Question: Following the tutorials on this page(written in 2009) don't work any more. <URL>
'''
public class FullScreen extends Activity {
@Override
public void onCreate(Bundle savedInstanceState) {
super.onCreate(savedInstanceState);
requestWindowFeature(Window.FEATURE_NO_TITLE);
getWindow().setFlags(WindowManager.LayoutParams.FLAG_FULLSCREEN,
WindowManager.LayoutParams.FLAG_FULLSCREEN);
setContentView(R.layout.main);
}
}
'''
Similarily, trying to change the theme in android.xml has no effect:'android:theme="@android:style/Theme.NoTitleBar.Fullscreen"'
Here is a screenshot:

After scouring the web for a few hours, i cant find any articles that can help me.
So how, in version 1.5.4 of libgdx, can i get an <URL>?
Here is the now fully working code:
'''
public class AndroidLauncher extends AndroidApplication {
@Override
protected void onCreate (Bundle savedInstanceState) {
hideSystemUi();
super.onCreate(savedInstanceState);
AndroidApplicationConfiguration config = new AndroidApplicationConfiguration();
config.hideStatusBar=true;
config.useImmersiveMode=true;
initialize(new game(), config);
}
private void hideSystemUi() {
getWindow().getDecorView().setSystemUiVisibility(
View.SYSTEM_UI_FLAG_LAYOUT_STABLE
| View.SYSTEM_UI_FLAG_LAYOUT_HIDE_NAVIGATION
| View.SYSTEM_UI_FLAG_LAYOUT_FULLSCREEN
| View.SYSTEM_UI_FLAG_HIDE_NAVIGATION
| View.SYSTEM_UI_FLAG_FULLSCREEN
| View.SYSTEM_UI_FLAG_IMMERSIVE);
}
}
'''
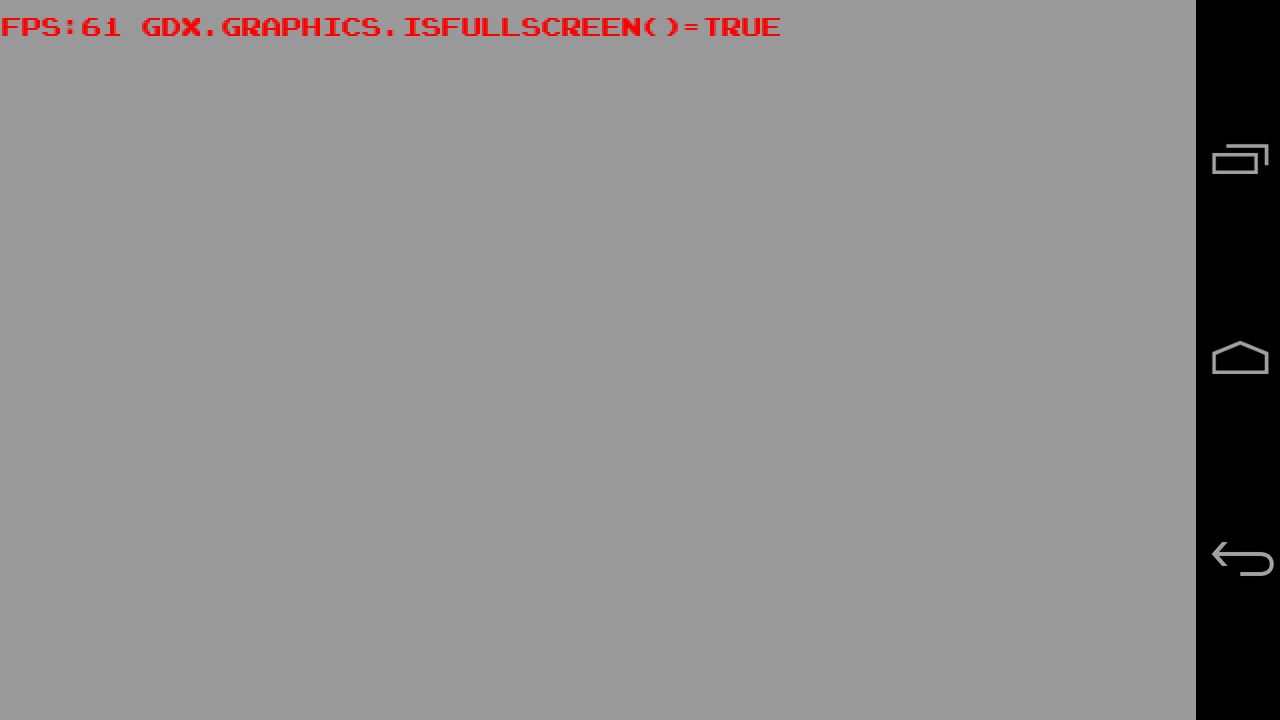
Answer: Try this in the android activity:
'''
@Override
public void onWindowFocusChanged(boolean hasFocus) {
super.onWindowFocusChanged(hasFocus);
if (hasFocus) {
getWindow().getDecorView().setSystemUiVisibility(
View.SYSTEM_UI_FLAG_LAYOUT_FULLSCREEN |
View.SYSTEM_UI_FLAG_LAYOUT_HIDE_NAVIGATION |
View.SYSTEM_UI_FLAG_LAYOUT_FULLSCREEN |
View.SYSTEM_UI_FLAG_IMMERSIVE_STICKY);
}
}
'''
Note this will only work on API level 19 or above.